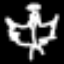
Label: angel